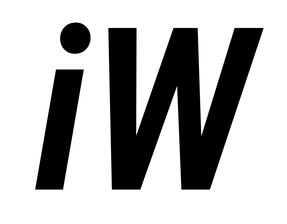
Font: Roboto-Italic_Condensed_SemiBold_Italic